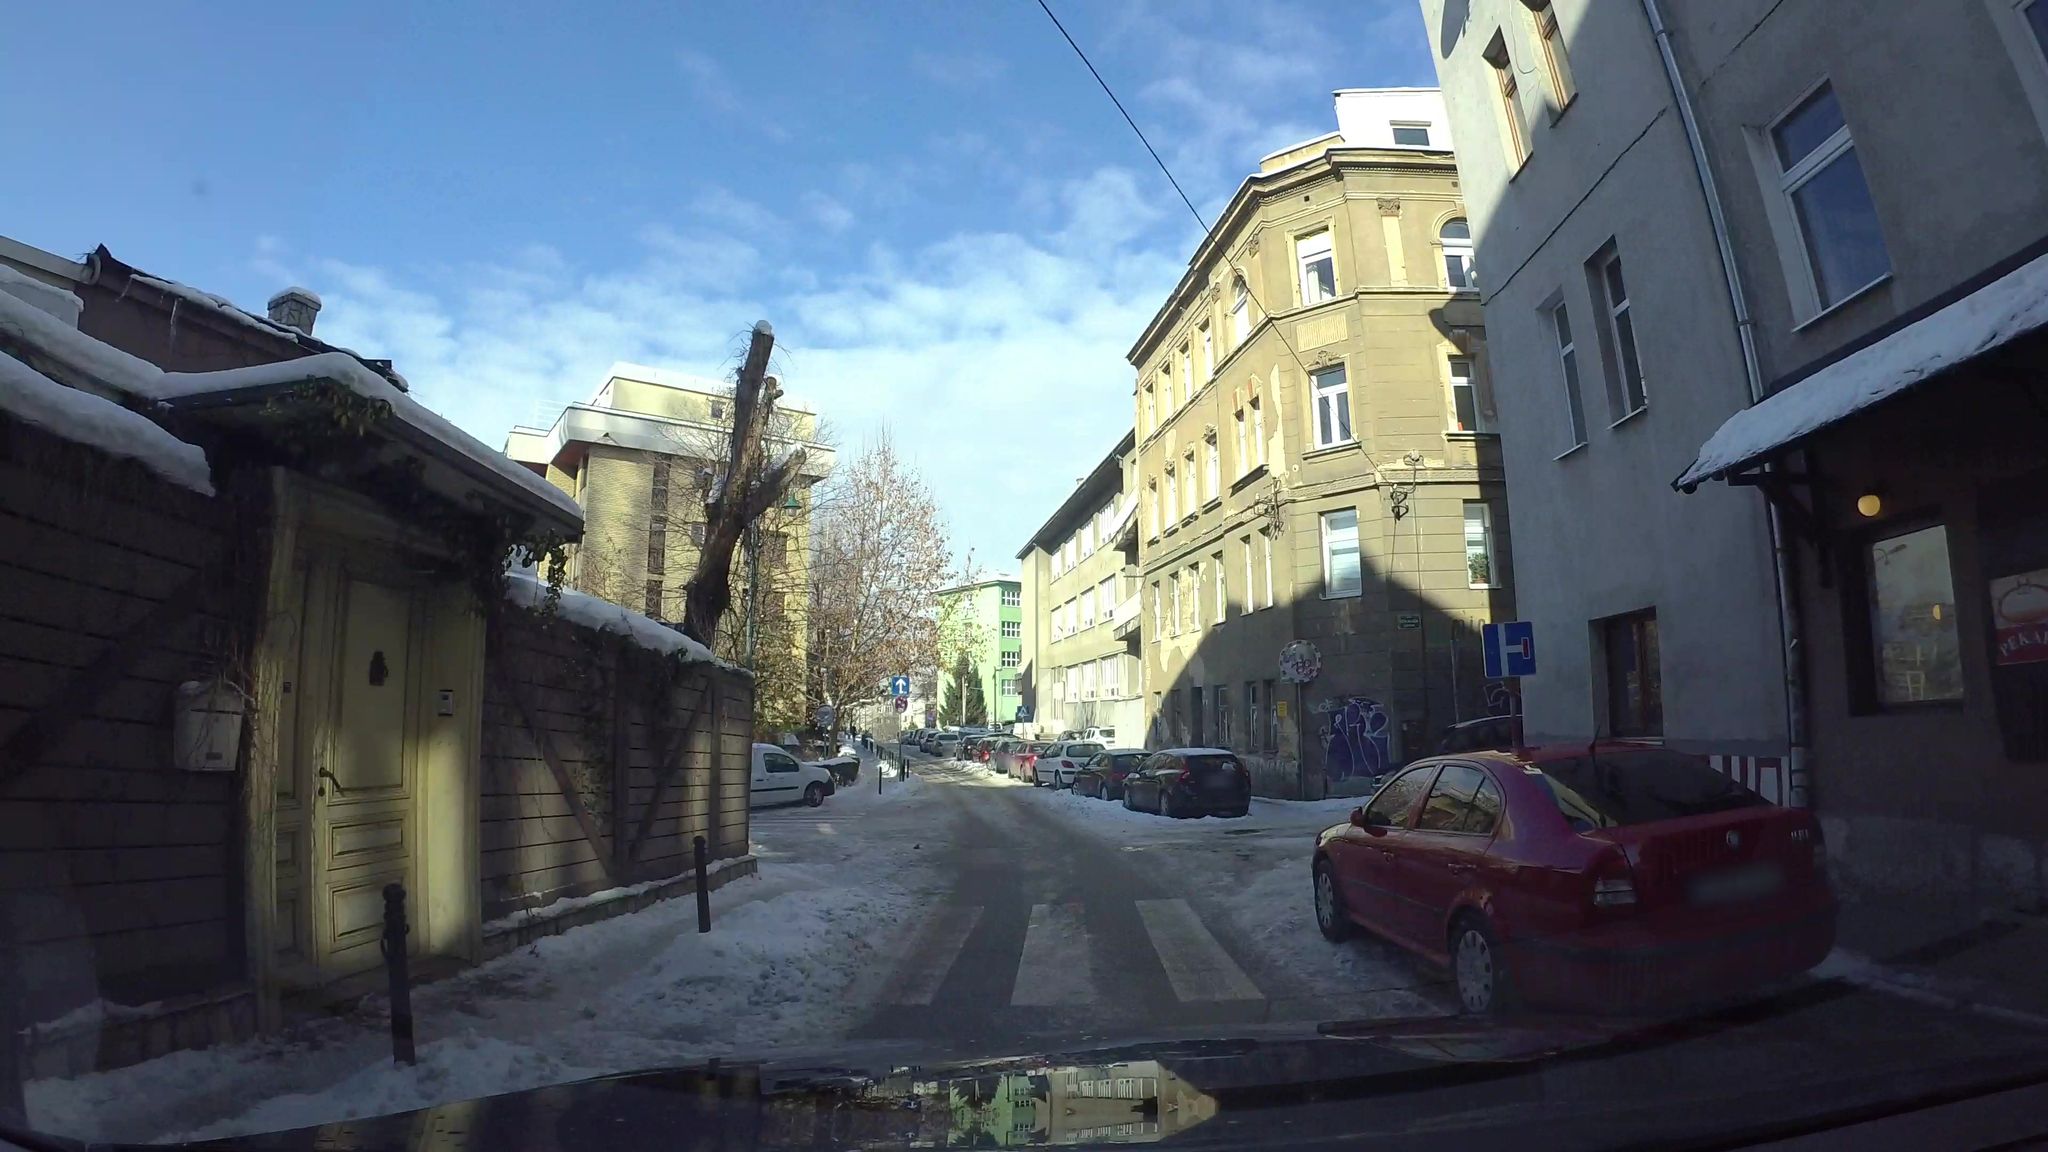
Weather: snowy
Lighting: day
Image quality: good
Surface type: driving surface
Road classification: residential
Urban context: urban centre
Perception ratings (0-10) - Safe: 3.19, Lively: 9.68, Beautiful: 2.27, Boring: 8.23, Depressing: 3.42, Wealthy: 6.78